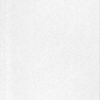
Label: dusty